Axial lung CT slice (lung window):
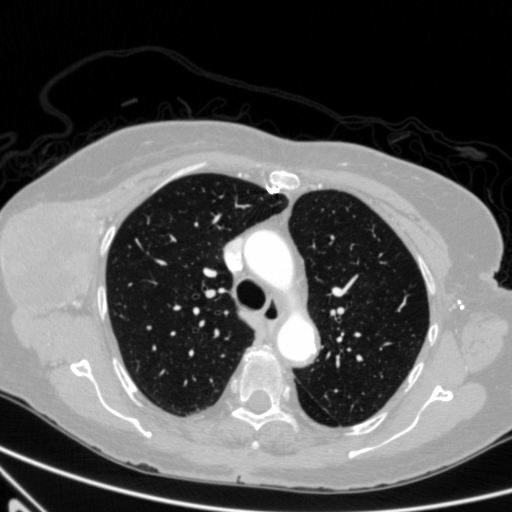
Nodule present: no